Aerial crown-view tile of a tropical tree (Barro Colorado Island, Panama), acquired 20250414:
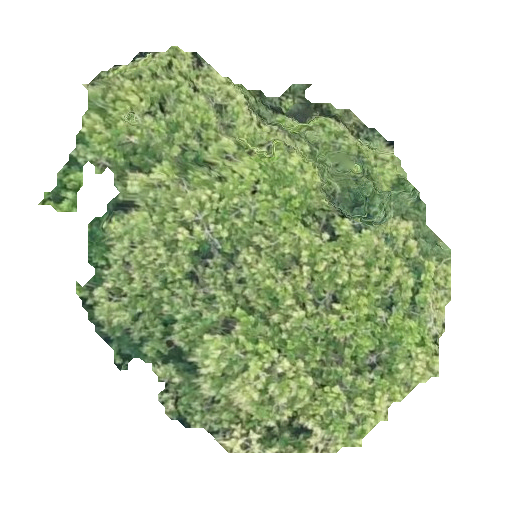
Species: Anacardium excelsum
GBIF accepted scientific name: Anacardium excelsum
Crown area: 165.296 m²